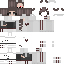
A female human skin with medium skin, wearing brown long hair dressed in a blue tshirt and black pants, featuring a closed mouth.